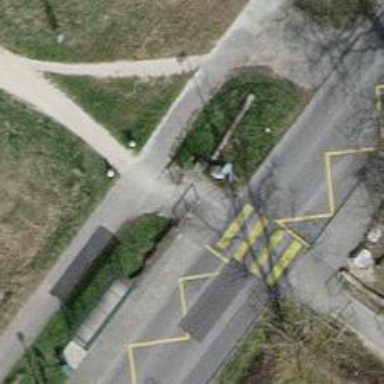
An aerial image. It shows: Cycle barrier.